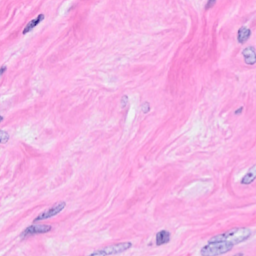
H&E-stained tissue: Breast